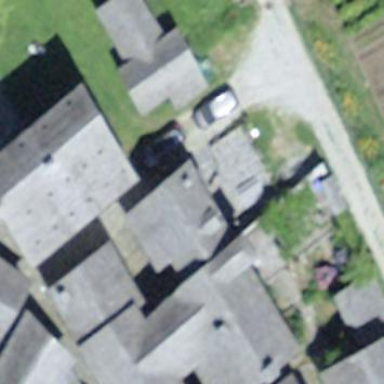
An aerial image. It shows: Building with grey gabled roof.